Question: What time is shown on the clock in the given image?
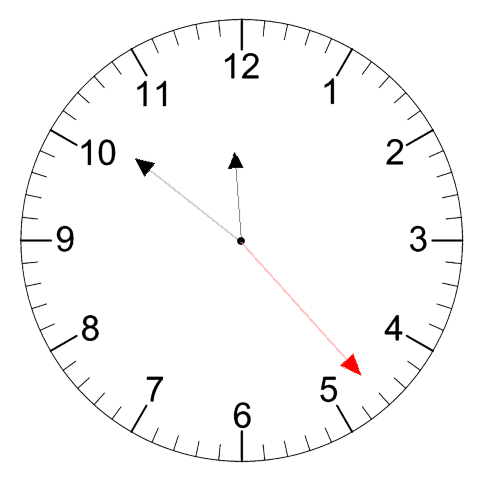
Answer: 11:51:23